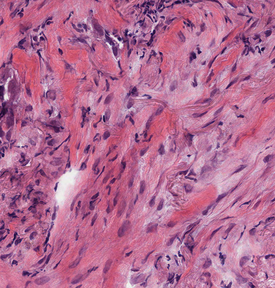
Tumor epithelial tissue: no
Tumor-associated stroma tissue: yes
Normal tissue: no